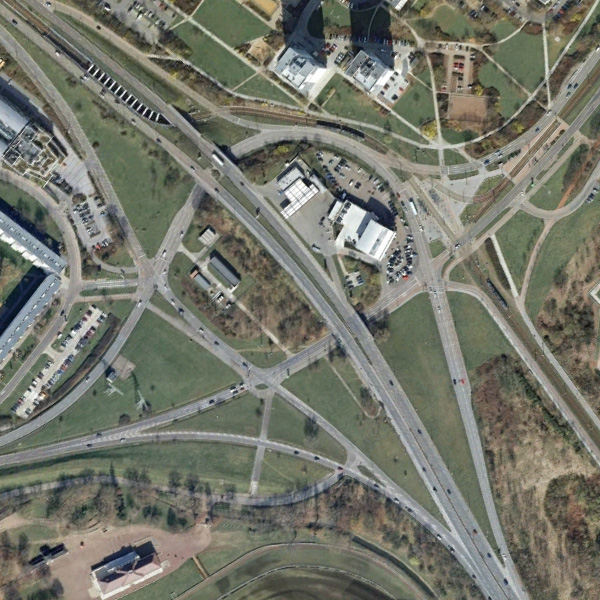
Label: Viaduct